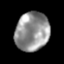
Tissue: lung
Cell type: Others
Senescence score: 0.2176
Nuclear area (px): 1282
Mean DAPI intensity: 147.206